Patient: sex M, age 37
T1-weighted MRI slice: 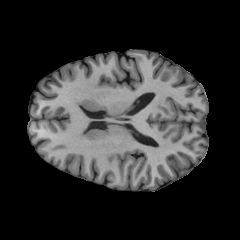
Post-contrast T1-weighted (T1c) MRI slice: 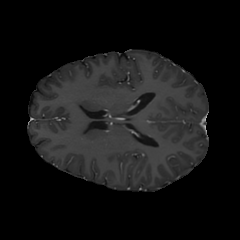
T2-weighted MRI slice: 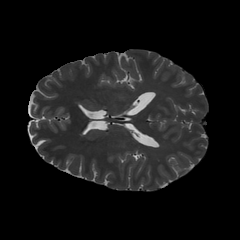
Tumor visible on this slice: no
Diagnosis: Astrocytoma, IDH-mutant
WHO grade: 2